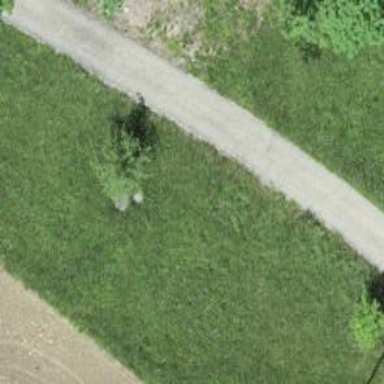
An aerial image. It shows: Unclassified paved road.